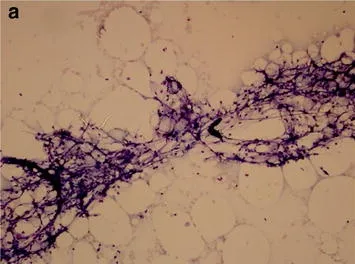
Patient bone marrow a aspirate and b biopsy. A; Aspirate demonstrates spicules composed of stromal components, but lacking trilineage marrow elements.
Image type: pathology (h&e)